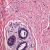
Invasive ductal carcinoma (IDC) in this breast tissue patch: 0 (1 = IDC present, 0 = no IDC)